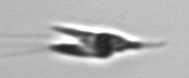
Label: Chrysochromulina_lanceolata